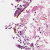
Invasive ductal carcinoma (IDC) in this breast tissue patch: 0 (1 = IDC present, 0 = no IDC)